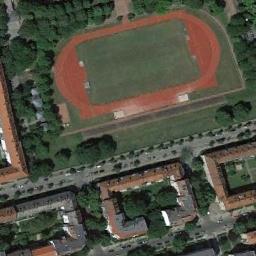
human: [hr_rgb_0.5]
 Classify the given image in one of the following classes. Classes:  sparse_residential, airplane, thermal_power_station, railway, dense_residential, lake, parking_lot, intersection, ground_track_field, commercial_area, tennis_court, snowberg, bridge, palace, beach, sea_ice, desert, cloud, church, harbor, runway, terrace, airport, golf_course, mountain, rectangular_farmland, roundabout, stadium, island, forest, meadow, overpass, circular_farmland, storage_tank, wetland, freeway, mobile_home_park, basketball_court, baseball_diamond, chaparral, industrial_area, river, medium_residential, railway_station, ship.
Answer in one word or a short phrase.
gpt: ground_track_field